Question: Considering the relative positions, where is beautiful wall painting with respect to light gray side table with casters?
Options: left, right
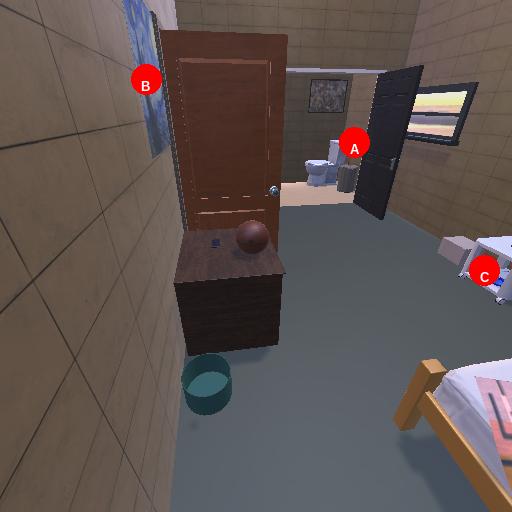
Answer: left